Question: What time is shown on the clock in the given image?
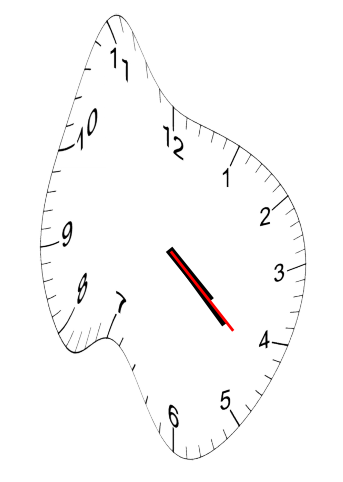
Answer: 04:22:22